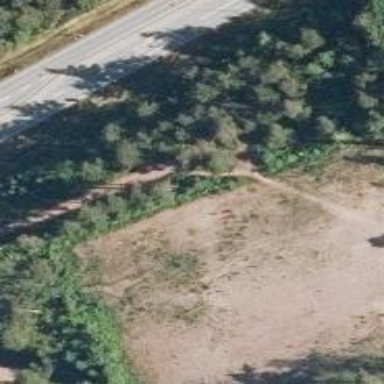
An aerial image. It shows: Cycleway.